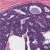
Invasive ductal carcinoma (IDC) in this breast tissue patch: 0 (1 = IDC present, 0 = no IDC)